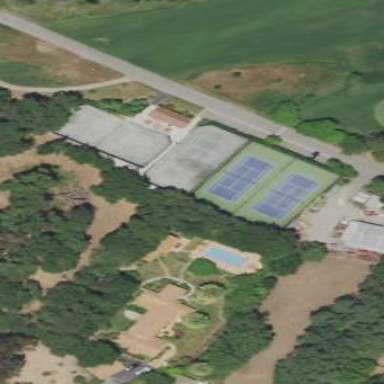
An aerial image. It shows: Tennis court on pitch designated for leisure land.